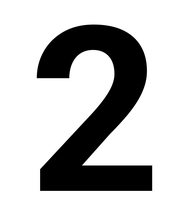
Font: Roboto_Bold